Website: bh-photo
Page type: review-order
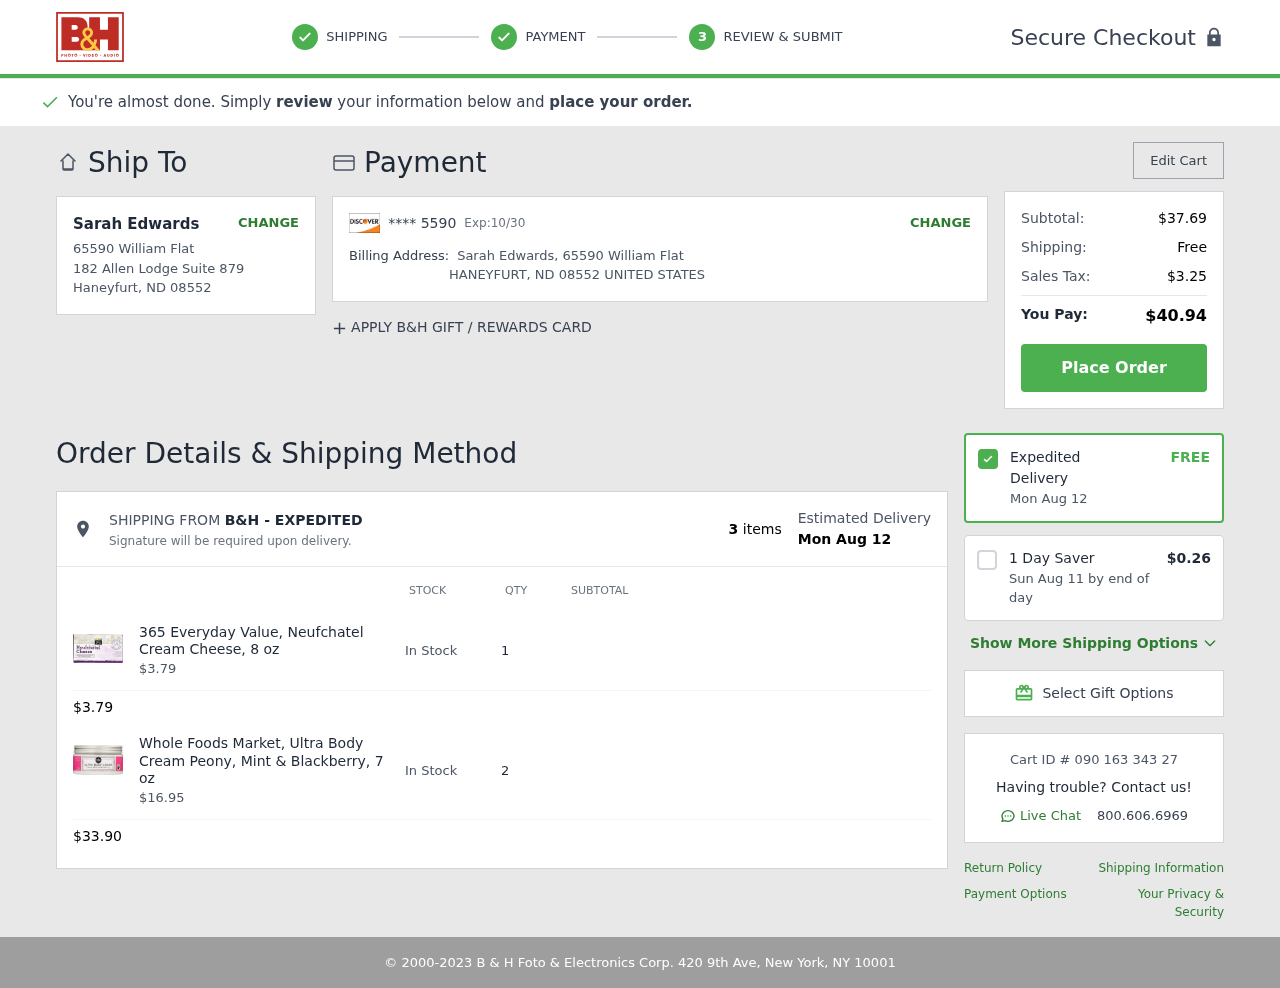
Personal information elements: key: PII_CARD_EXPIRY
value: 10/30
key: PII_CARD_LAST4
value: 5590
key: PII_CITY
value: Haneyfurt
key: PII_COUNTRY
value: UNITED STATES
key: PII_FULLNAME
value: Sarah Edwards
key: PII_POSTCODE
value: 08552
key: PII_STATE_ABBR
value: ND
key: PII_STREET
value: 65590 William Flat
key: PII_STREET2
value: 65590 William Flat
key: PII_STREET2
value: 182 Allen Lodge Suite 879
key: PII_FULLNAME2
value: Sarah Edwards
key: PII_CITY2
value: HANEYFURT
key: PII_STATE_ABBR2
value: ND
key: PII_POSTCODE2
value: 08552
Product elements: key: PRODUCT1_NAME
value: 365 Everyday Value, Neufchatel Cream Cheese, 8 oz
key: PRODUCT1_PRICE
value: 3.79
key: PRODUCT1_QUANTITY
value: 1
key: PRODUCT2_NAME
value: Whole Foods Market, Ultra Body Cream Peony, Mint & Blackberry, 7 oz
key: PRODUCT2_PRICE
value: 16.95
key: PRODUCT2_QUANTITY
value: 2
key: PRODUCT1_SUBTOTAL
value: $3.79
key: PRODUCT2_SUBTOTAL
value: $33.90
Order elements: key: ORDER_SUBTOTAL
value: $37.69
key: ORDER_SHIPPING_COST
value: Free
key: ORDER_TAX
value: $3.25
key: ORDER_TOTAL
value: $40.94
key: ORDER_NUM_ITEMS
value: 3 items
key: ORDER_DELIVERY_DATE
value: Mon Aug 12
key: ORDER_DELIVERY_DATE2
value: Mon Aug 12
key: ORDER_DELIVERY_DATE_ALT
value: Sun Aug 11 by end of day
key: ORDER_EXPEDITED_SHIPPING
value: $0.26
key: ORDER_ID
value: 090 163 343 27